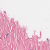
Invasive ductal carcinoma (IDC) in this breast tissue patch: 0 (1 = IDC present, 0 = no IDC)